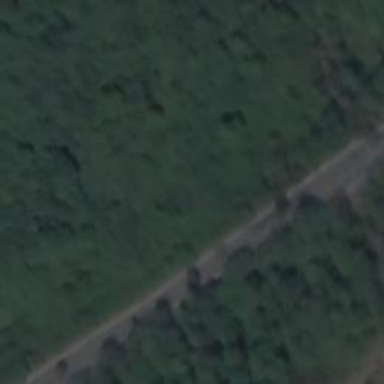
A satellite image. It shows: Trunk highway.